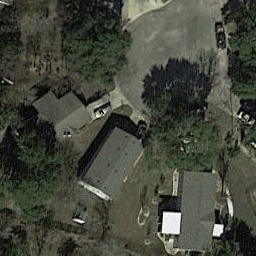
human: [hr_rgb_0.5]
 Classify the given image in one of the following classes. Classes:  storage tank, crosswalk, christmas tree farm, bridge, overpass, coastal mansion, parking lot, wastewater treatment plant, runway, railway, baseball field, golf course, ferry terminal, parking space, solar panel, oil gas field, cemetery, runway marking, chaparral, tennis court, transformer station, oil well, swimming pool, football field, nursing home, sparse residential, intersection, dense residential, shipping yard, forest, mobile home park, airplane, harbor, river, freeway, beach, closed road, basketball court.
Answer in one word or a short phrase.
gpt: sparse residential